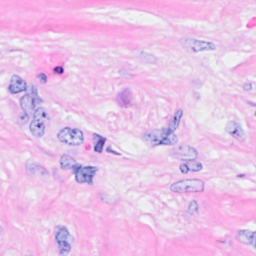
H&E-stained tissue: Breast